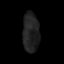
Tissue: skin
Cell type: Epithelial cells
Senescence score: 0.2708
Nuclear area (px): 643
Mean DAPI intensity: 33.124